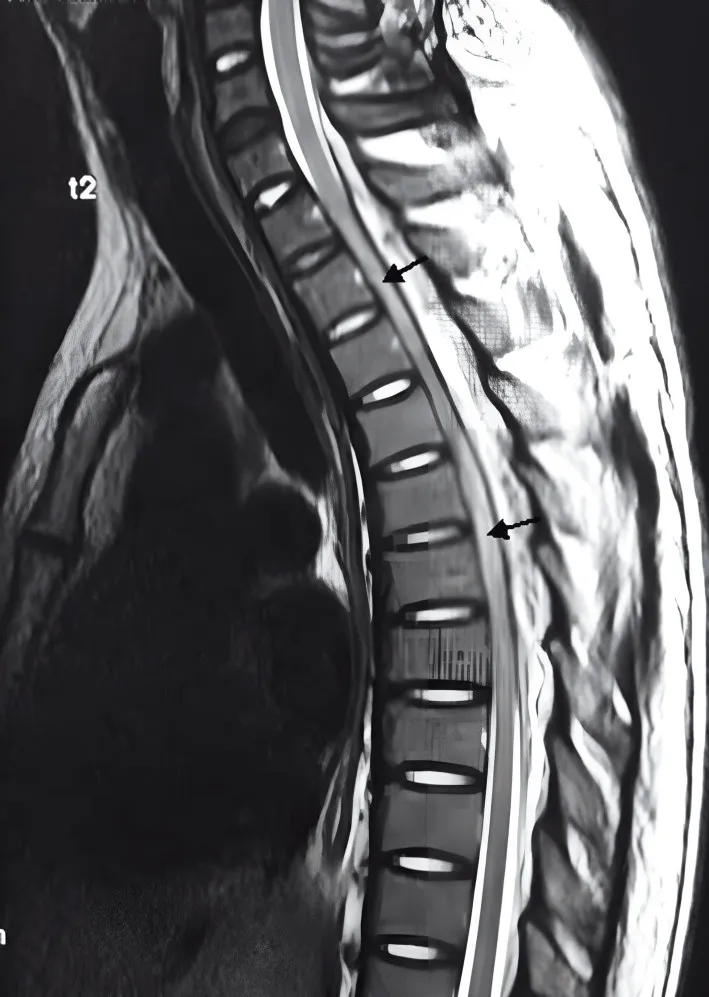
Sagittal T2-weighted MRI. The image showing a cervicothoracic spinal epidural abscess at C6-T10 and hyperintense intramedullary images corresponding to areas of myelitis. MRI: magnetic resonance imaging.
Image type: radiology (mri)